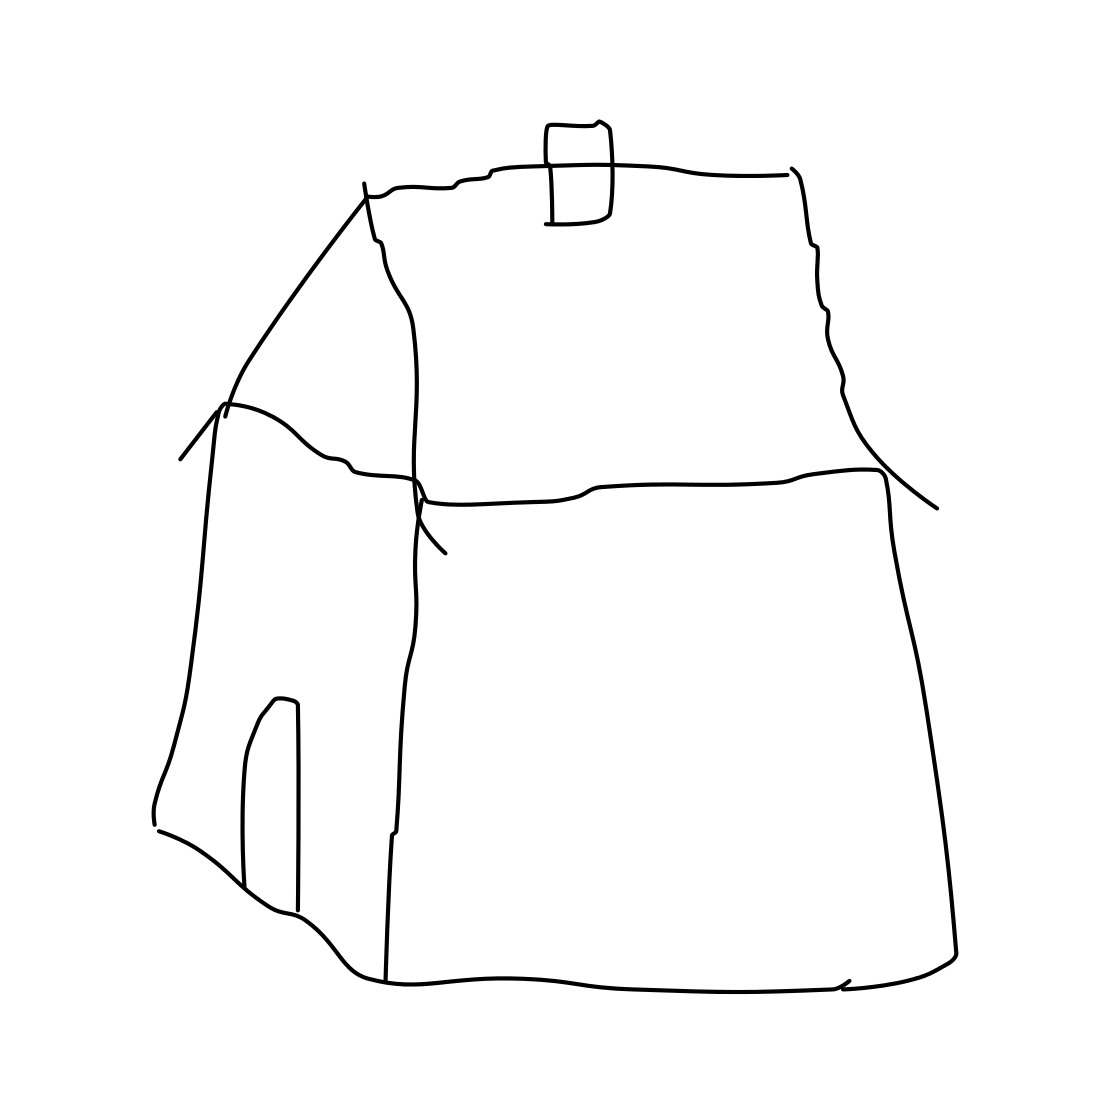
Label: barn